Aerial crown-view tile of a tropical tree (Barro Colorado Island, Panama), acquired 20250512:
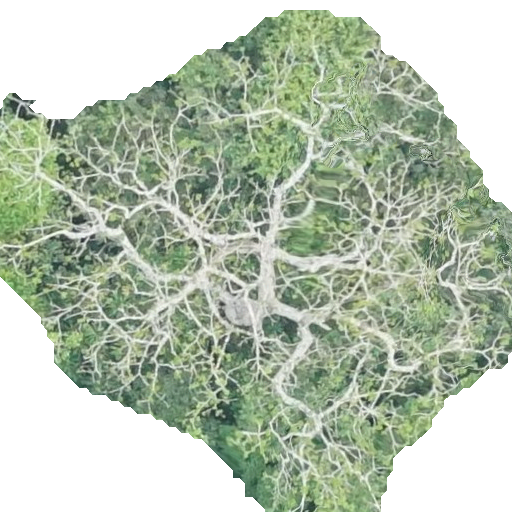
Species: Pseudobombax septenatum
GBIF accepted scientific name: Pseudobombax septenatum
Crown area: 275.024 m²